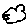
Label: cloud